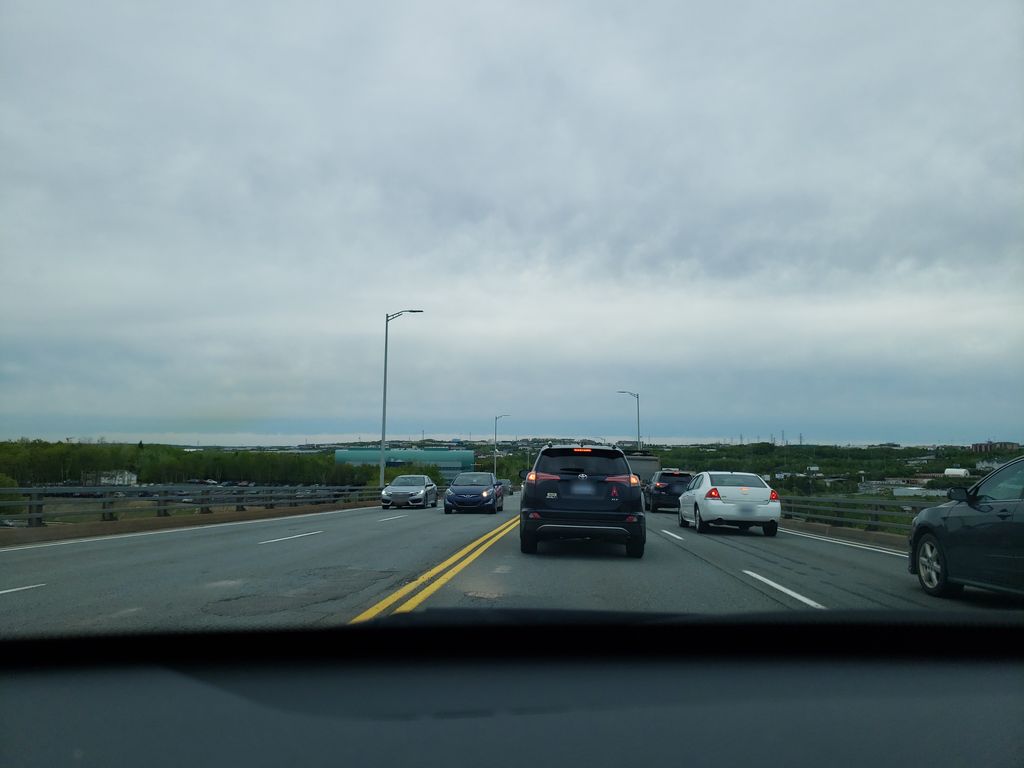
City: halifax